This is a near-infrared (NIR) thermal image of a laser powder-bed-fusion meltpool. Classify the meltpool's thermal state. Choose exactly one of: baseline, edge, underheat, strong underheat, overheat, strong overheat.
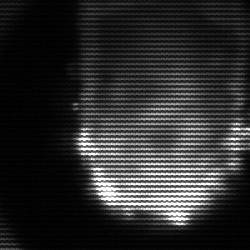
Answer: baseline